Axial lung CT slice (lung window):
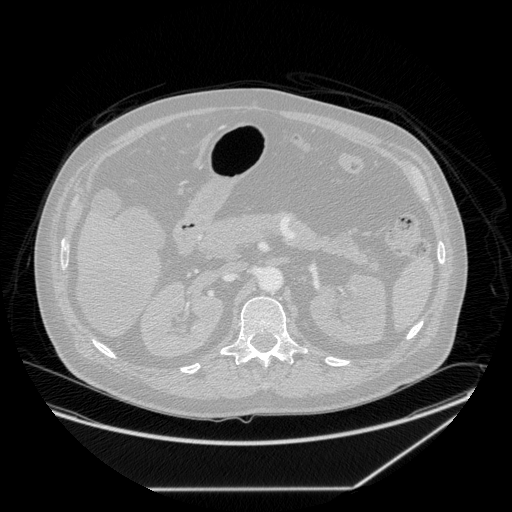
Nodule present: no